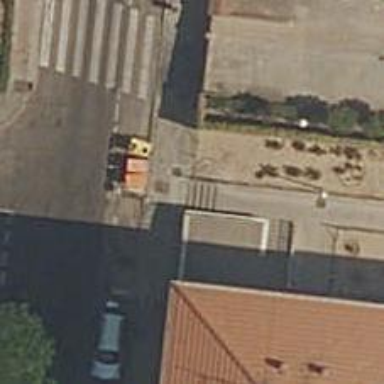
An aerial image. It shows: Sidewalk.